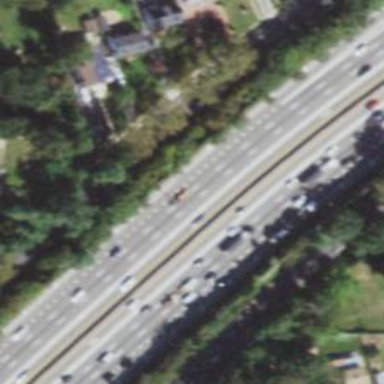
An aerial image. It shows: Asphalt motorway.